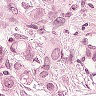
Metastatic tissue present: yes